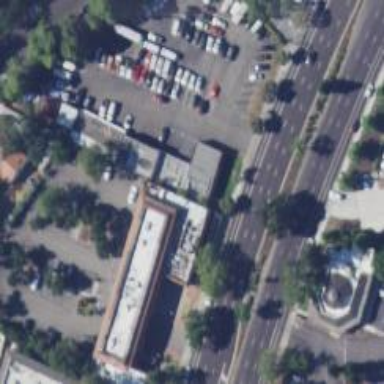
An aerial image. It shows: Car rental facility.